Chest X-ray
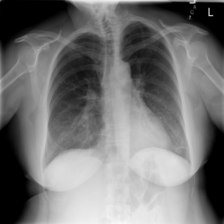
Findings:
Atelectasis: positive
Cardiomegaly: negative
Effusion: negative
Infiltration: negative
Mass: negative
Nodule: negative
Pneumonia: negative
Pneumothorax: negative
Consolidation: negative
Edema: negative
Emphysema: negative
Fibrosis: negative
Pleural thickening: negative
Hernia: negative